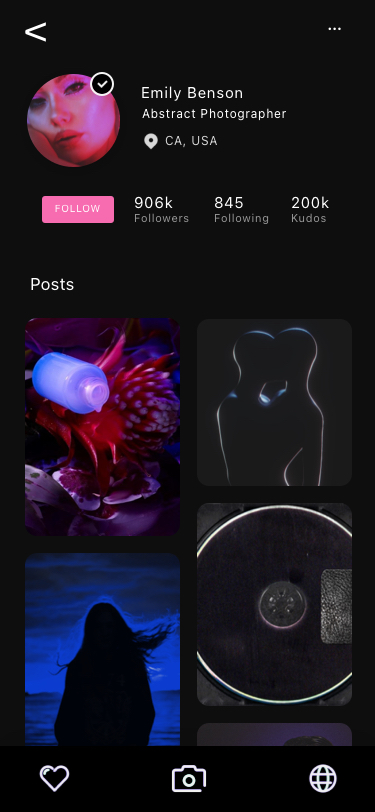
Text in this UI design:
Posts
Emily Benson
Abstract Photographer
906k
Followers
845
Following
200k
Kudos
CA, USA
…
<